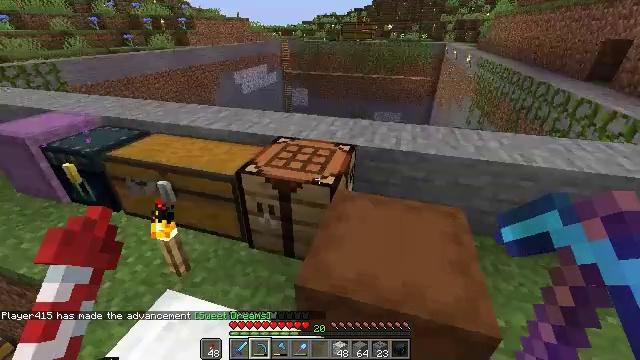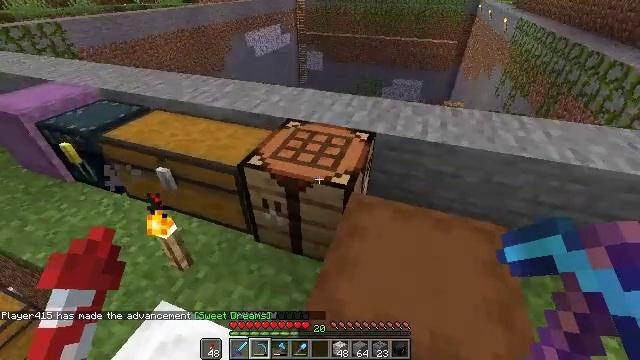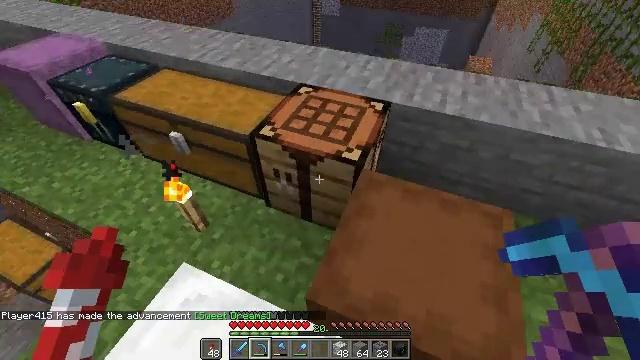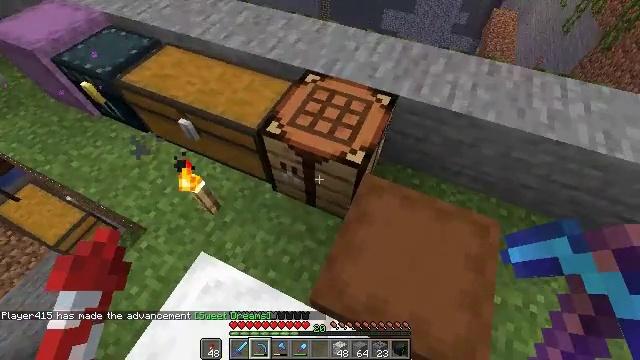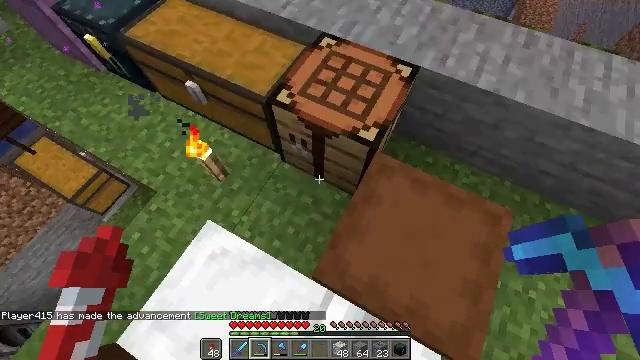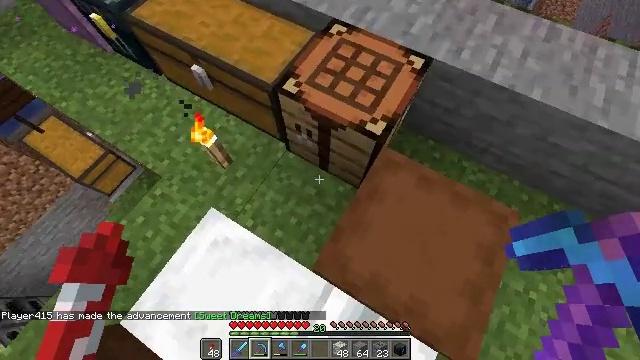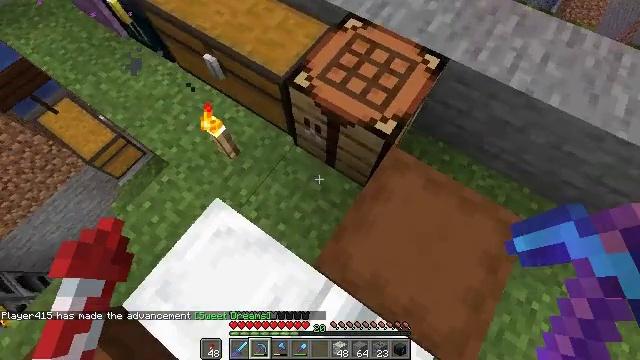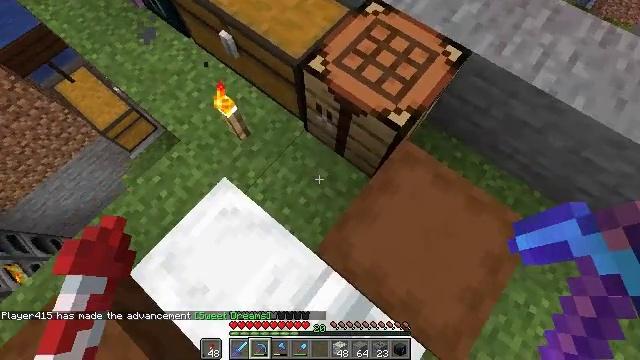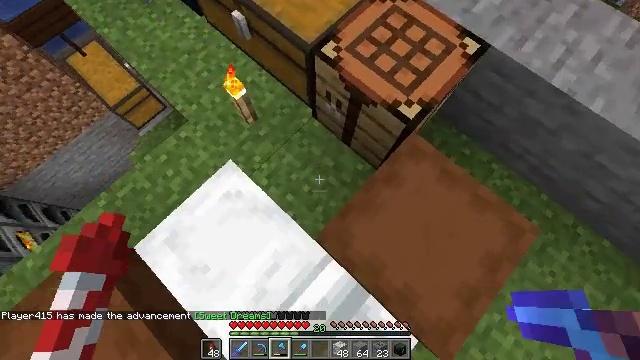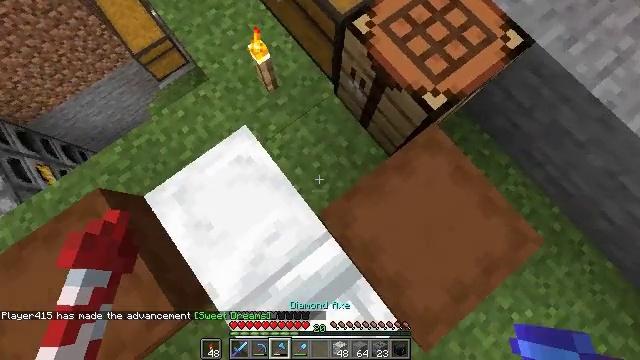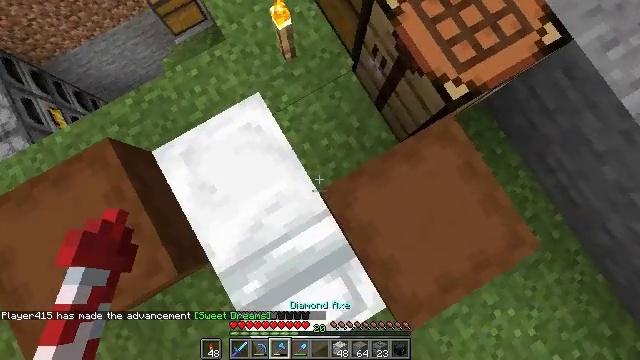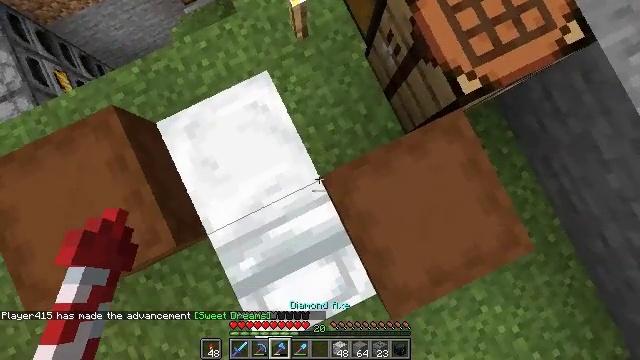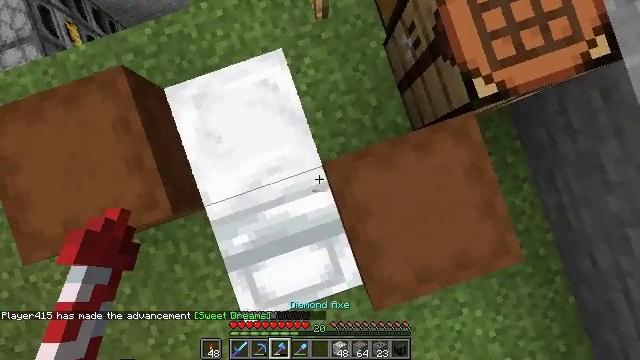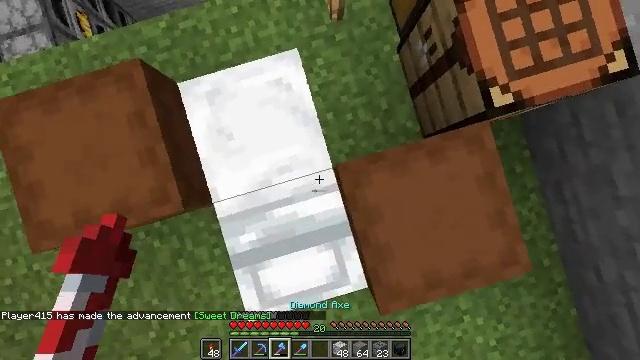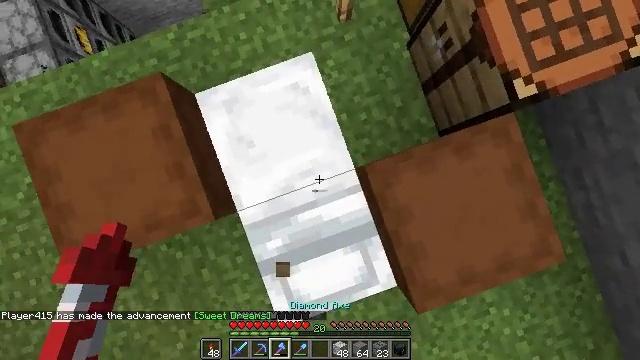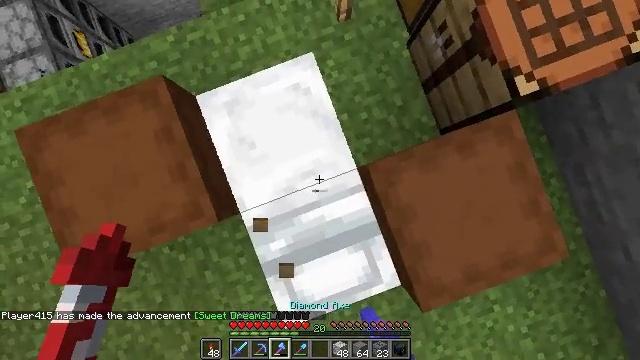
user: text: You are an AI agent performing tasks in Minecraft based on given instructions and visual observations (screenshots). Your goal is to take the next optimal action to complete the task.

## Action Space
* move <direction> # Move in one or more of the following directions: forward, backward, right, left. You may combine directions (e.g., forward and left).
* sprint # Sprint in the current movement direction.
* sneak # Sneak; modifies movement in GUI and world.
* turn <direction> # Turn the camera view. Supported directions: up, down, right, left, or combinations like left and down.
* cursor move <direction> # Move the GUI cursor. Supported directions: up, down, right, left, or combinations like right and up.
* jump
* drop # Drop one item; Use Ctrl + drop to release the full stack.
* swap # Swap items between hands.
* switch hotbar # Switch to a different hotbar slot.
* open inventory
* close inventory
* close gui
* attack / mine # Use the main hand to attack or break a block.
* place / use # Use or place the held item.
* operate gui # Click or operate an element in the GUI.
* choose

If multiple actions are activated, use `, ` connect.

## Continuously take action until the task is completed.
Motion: motion action
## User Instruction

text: Pick up the white bed by breaking it.
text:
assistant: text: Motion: move forward, turn left and down
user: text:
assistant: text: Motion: move forward, turn left and down
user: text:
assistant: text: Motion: turn left and down
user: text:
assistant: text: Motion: turn left and down
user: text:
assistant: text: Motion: turn left and down
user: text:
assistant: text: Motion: turn left and down
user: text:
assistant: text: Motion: turn left and down
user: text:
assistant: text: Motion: turn left and down, switch to hotbar 3
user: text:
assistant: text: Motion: turn left and down, switch to hotbar 3
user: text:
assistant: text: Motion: turn left and down, switch to hotbar 3
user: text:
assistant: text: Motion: turn left and down
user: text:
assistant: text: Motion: turn left and down
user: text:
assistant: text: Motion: move left, turn left and down
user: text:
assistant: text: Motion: move left, turn right and down, attack / mine
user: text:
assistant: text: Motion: attack / mine
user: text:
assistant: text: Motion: turn right, attack / mine
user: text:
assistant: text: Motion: turn right, attack / mine
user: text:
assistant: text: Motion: attack / mine
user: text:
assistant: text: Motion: attack / mine
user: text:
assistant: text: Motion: attack / mine
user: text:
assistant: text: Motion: attack / mine
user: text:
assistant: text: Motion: attack / mine
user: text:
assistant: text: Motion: attack / mine
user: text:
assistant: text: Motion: attack / mine
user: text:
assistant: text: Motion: attack / mine
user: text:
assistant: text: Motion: attack / mine
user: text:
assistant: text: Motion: attack / mine
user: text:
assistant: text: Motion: turn right and up, attack / mine
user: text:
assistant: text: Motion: turn right and up
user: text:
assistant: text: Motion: turn right and up